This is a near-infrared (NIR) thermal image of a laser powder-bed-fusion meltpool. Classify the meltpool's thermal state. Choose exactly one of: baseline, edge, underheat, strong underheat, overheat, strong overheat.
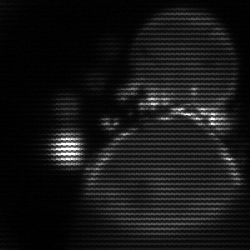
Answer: edge